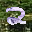
Label: 2